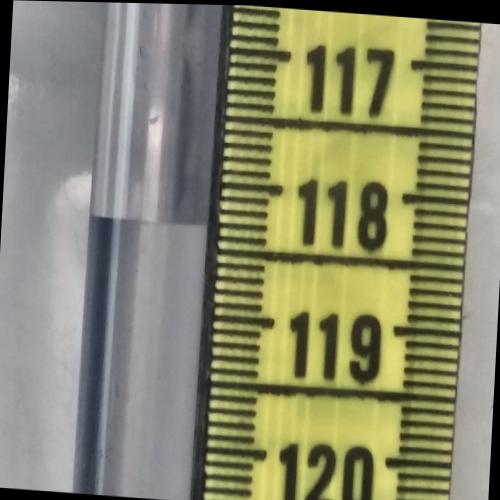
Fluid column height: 118.3 cm